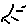
Label: sun